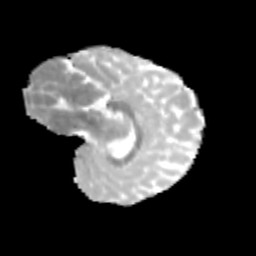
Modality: MD
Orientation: sagittal
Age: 11
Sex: female
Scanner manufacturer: siemens
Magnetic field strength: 3 T
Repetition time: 3.8 s
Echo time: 0.07 s